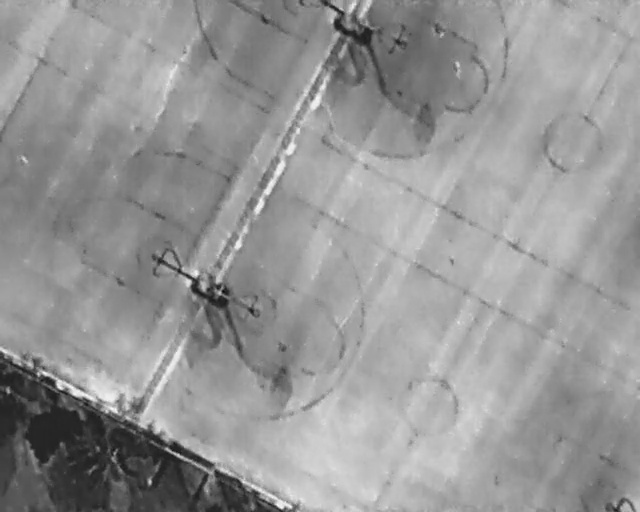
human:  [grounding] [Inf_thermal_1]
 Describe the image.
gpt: In the satellite image, there is  <ref>1 medium person </ref> <box>[[69, 12, 72, 14, 2]]</box> located at top right.